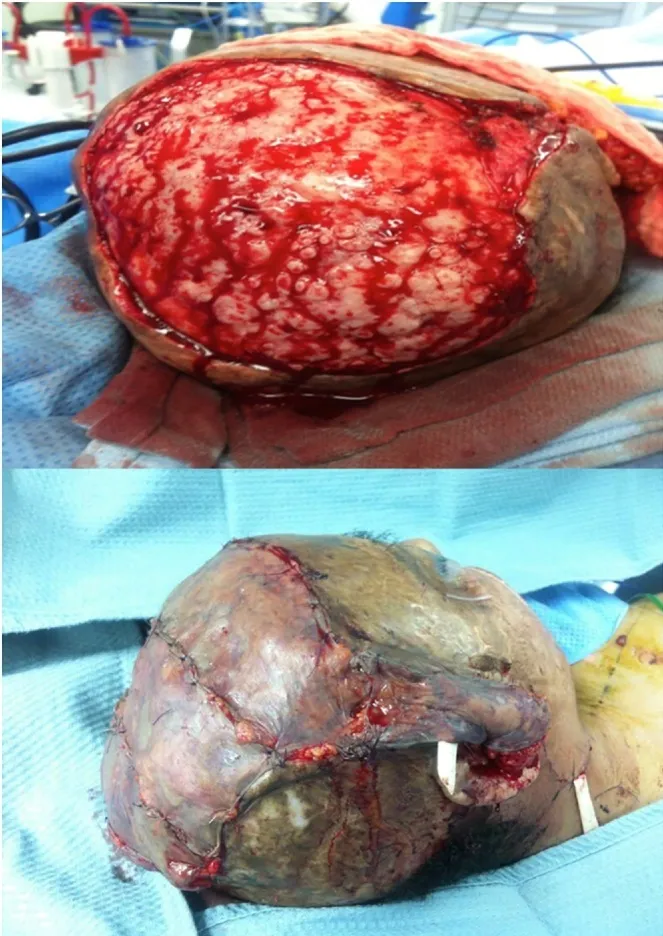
Flap placement.
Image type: medical_photograph (other_medical_photograph)